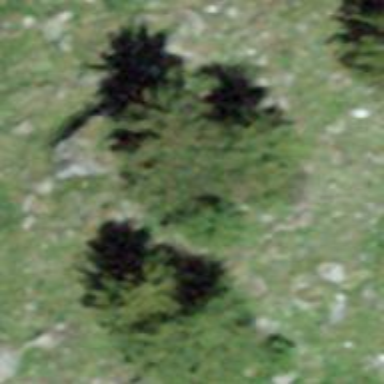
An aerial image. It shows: Beautiful tree in nature.